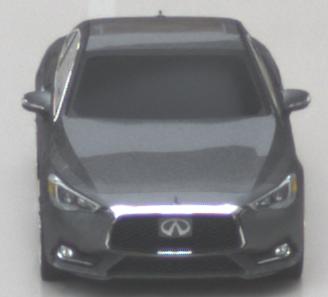
Make: Infiniti
Model: Q60 2.0t
Detailed model: Q60 (V37)
Model produced from: 2016/10
Model produced until: 2018/08
Doors: 2
Color: gray
Road condition: wet road
Daytime: midday
Contrast: low contrast